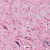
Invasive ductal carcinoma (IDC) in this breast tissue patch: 1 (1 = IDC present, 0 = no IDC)